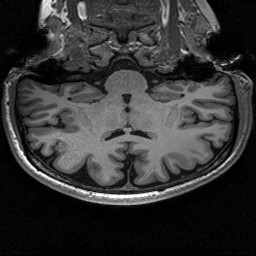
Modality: T1w
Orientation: sagittal
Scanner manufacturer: siemens
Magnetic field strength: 3 T
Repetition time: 2.53 s
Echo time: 0.00267 s